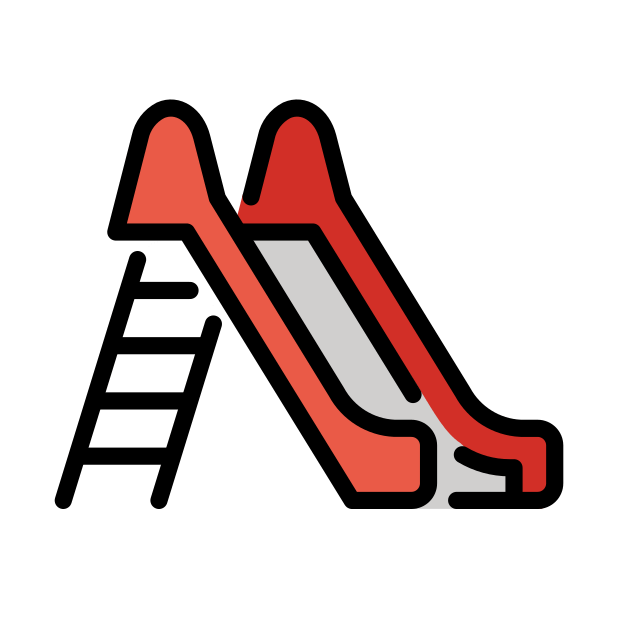
Emoji: 🛝
Name: playground slide
Unicode: 0x1f6dd